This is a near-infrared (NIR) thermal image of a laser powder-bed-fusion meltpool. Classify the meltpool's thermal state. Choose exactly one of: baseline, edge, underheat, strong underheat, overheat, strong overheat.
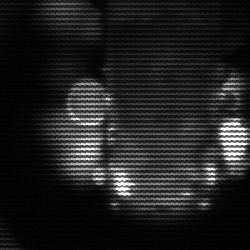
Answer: strong underheat